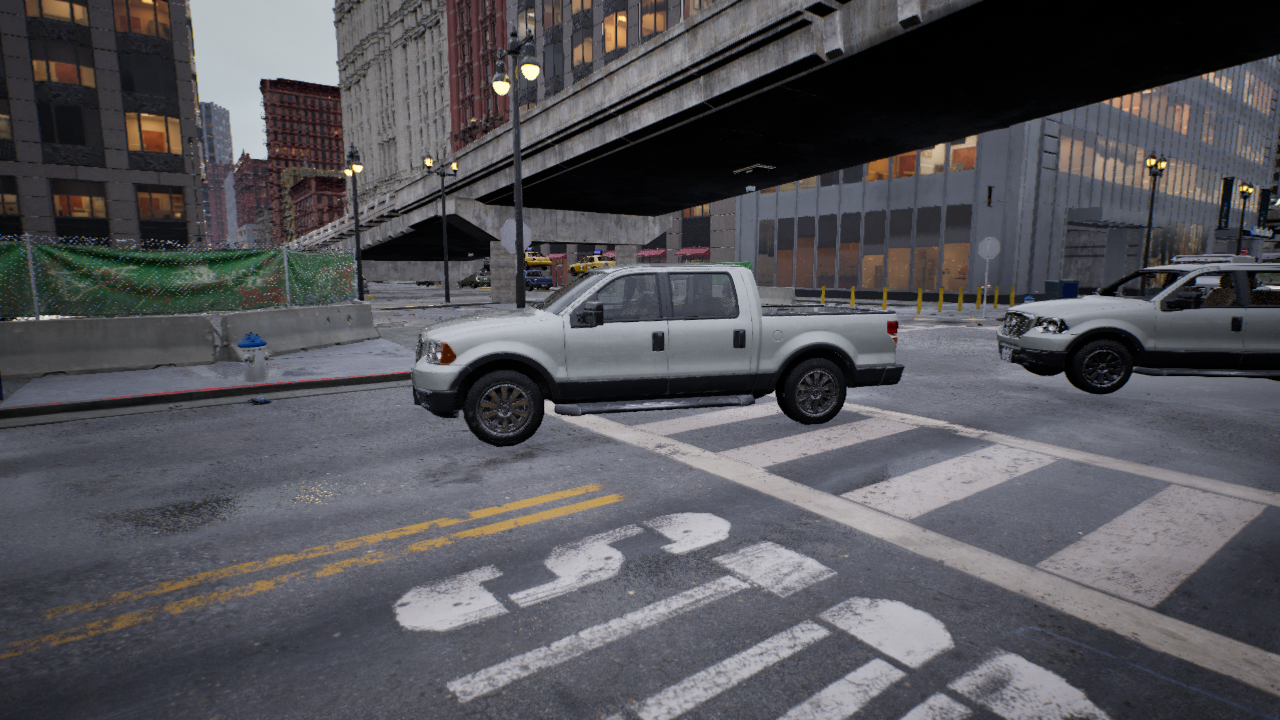
Venue: intersection
Lighting: clear day
Vehicle rig: pickup